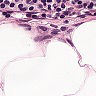
Metastatic tissue present: no